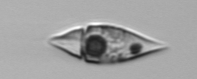
Label: Amphidinium